Aerial crown-view tile of a tropical tree (Barro Colorado Island, Panama), acquired 20240611:
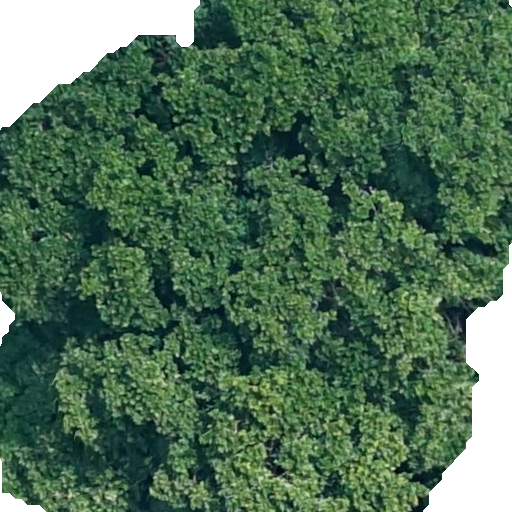
Species: Anacardium excelsum
GBIF accepted scientific name: Anacardium excelsum
Crown area: 422.644 m²